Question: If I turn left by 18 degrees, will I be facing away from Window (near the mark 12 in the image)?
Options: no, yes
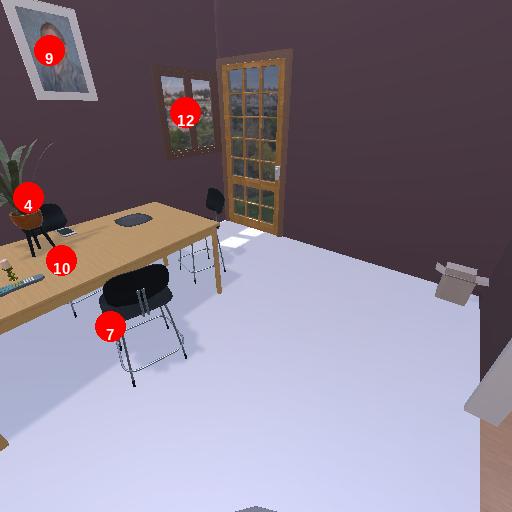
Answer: no